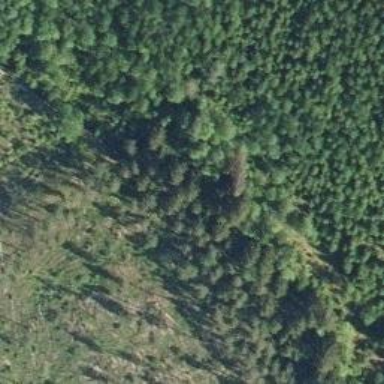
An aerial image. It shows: Cliff in nature.